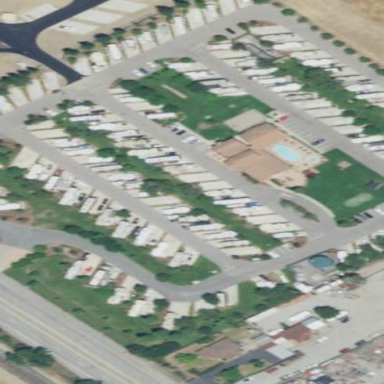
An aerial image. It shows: Caravan site with sanitary dump station available.